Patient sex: M
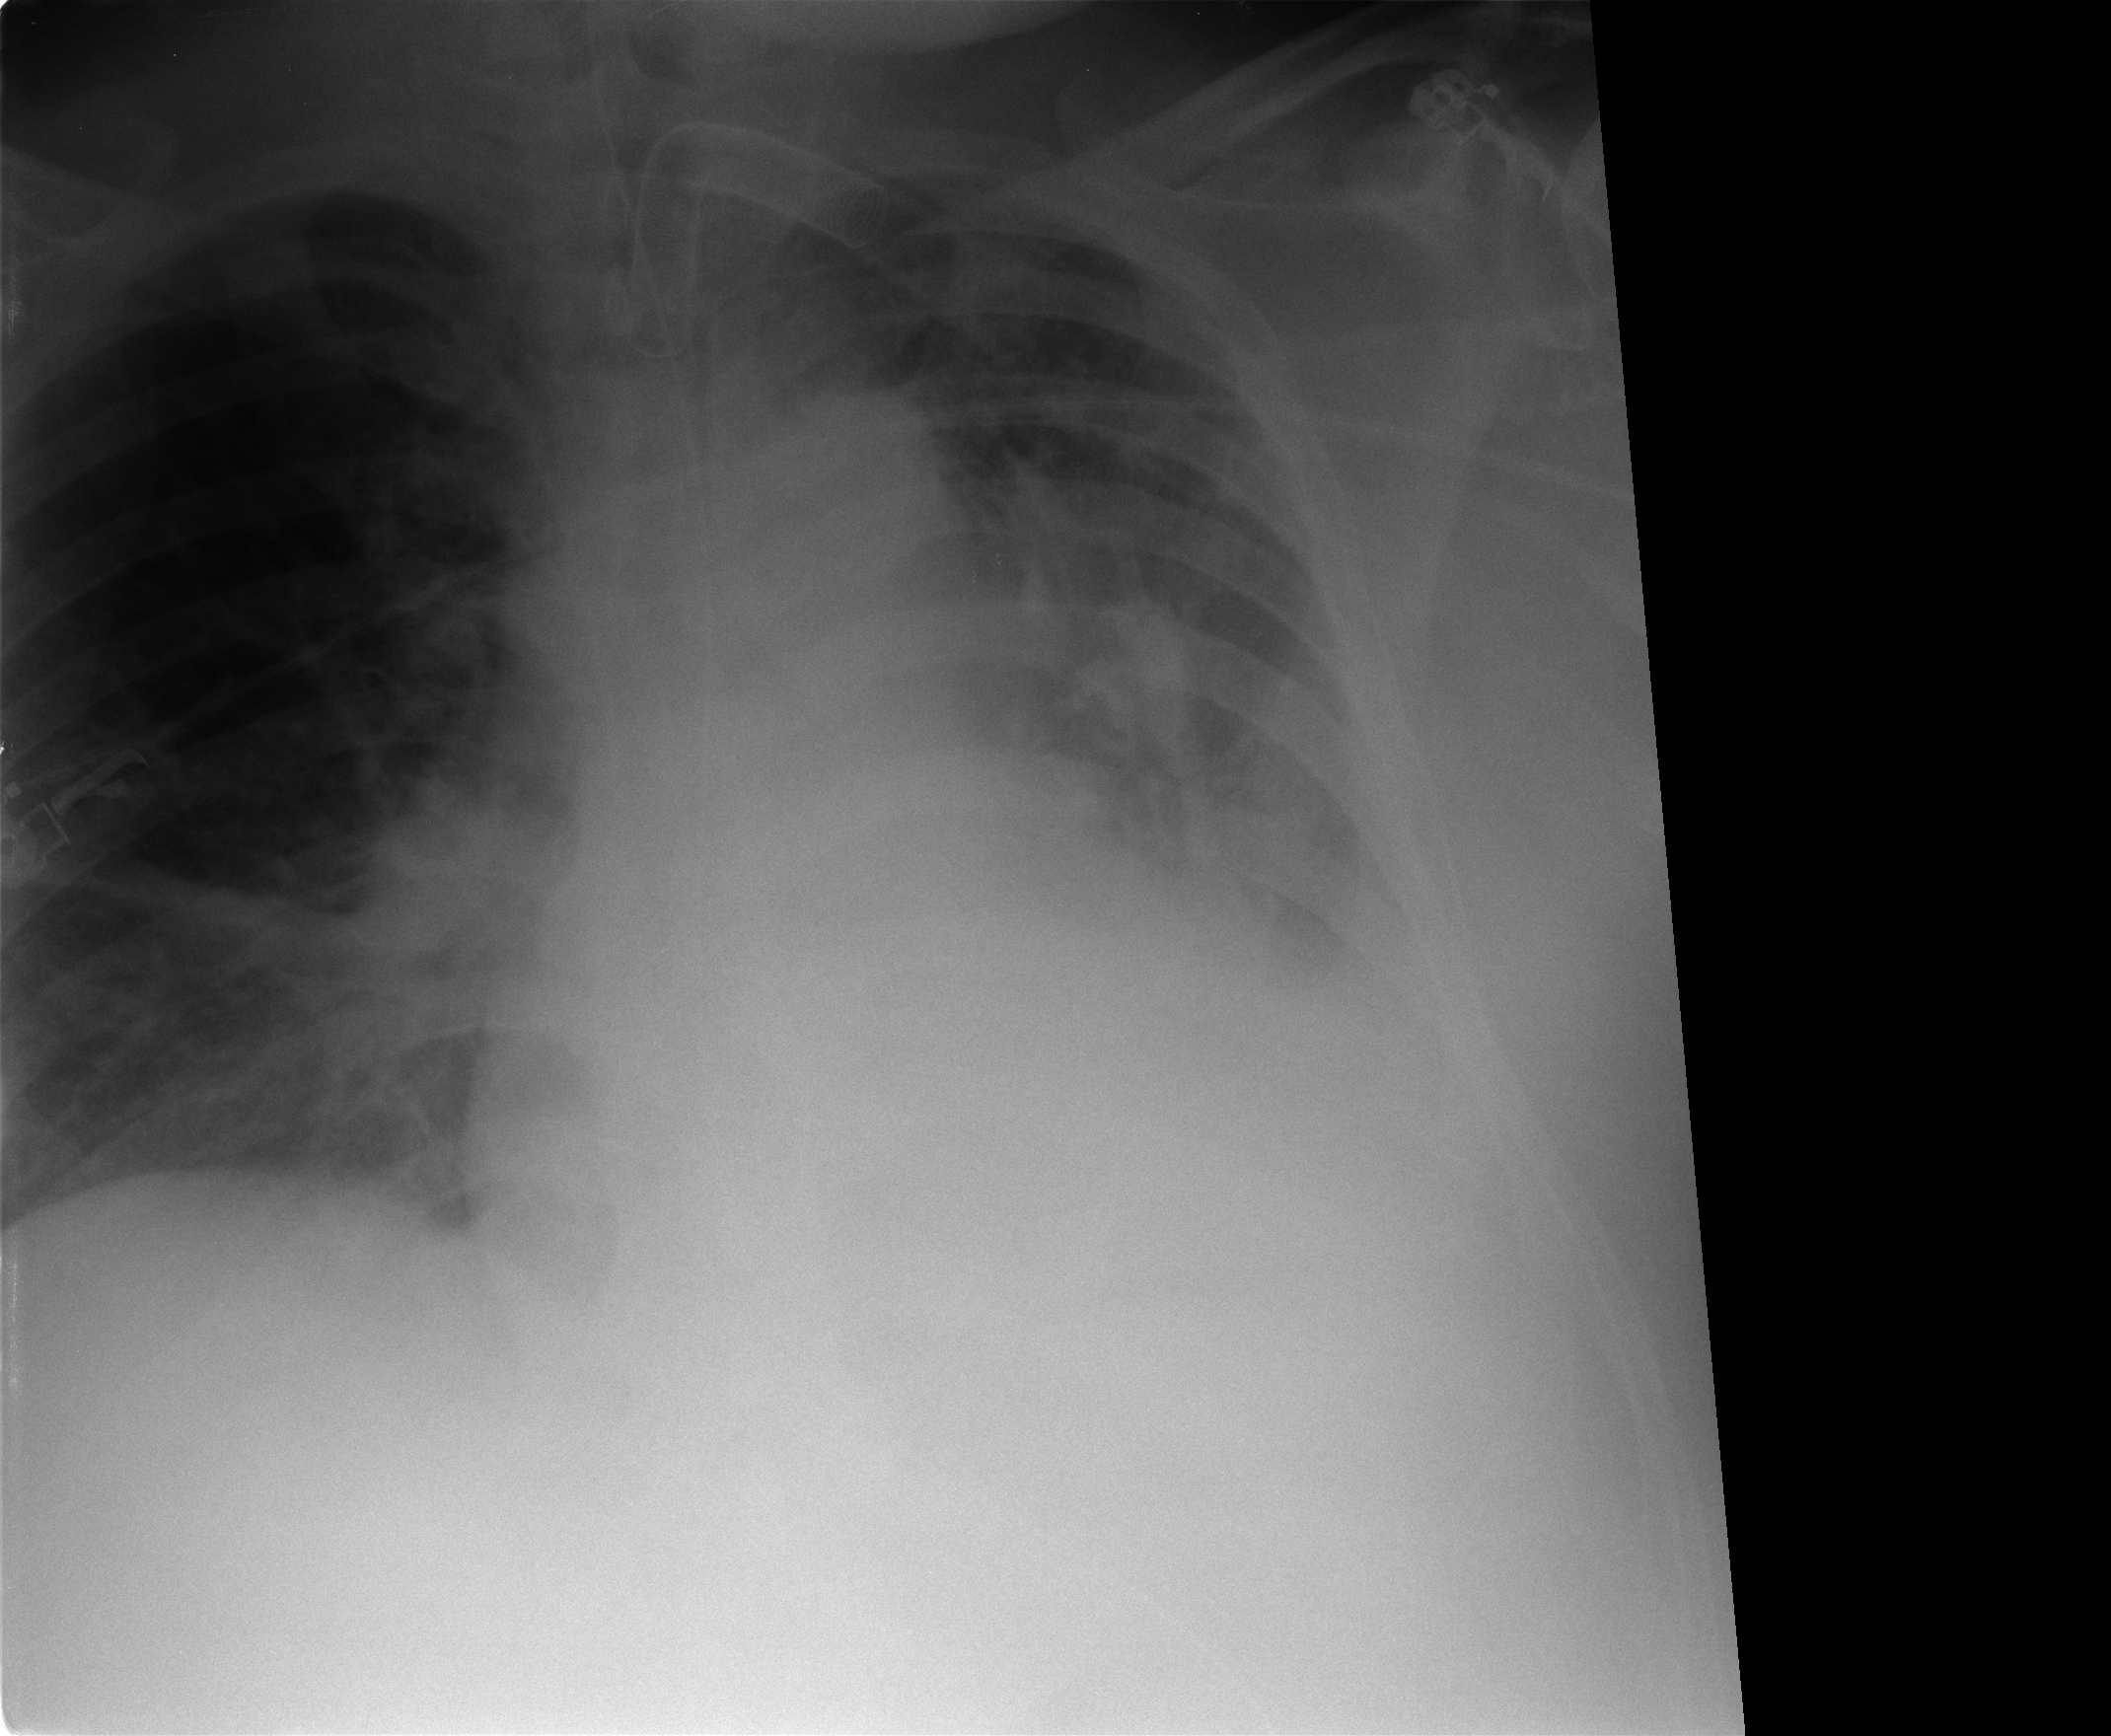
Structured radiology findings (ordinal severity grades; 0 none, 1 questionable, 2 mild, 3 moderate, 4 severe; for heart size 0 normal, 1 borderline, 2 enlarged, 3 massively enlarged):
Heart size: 2
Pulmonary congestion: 2
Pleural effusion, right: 0
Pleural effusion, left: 2
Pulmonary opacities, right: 0
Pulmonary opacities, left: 2
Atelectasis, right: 2
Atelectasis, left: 2